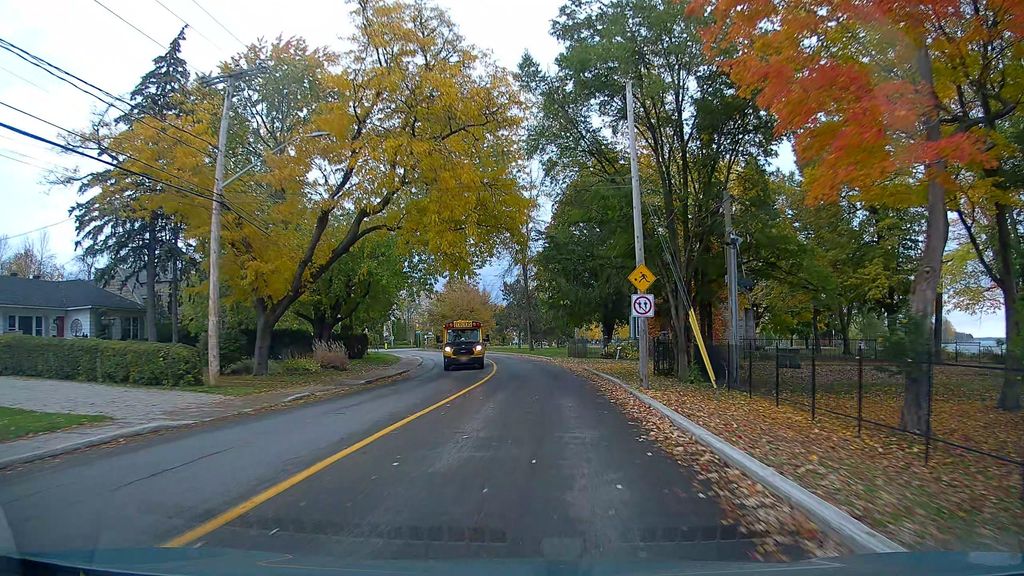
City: montreal